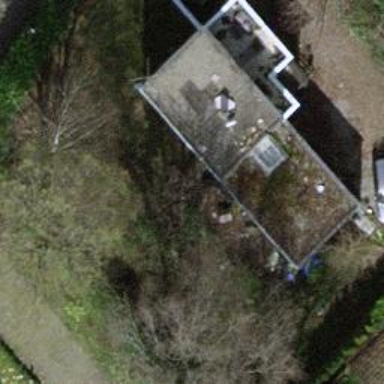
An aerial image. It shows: Garden enclosed by fence.